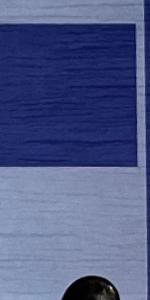
Label: Empty